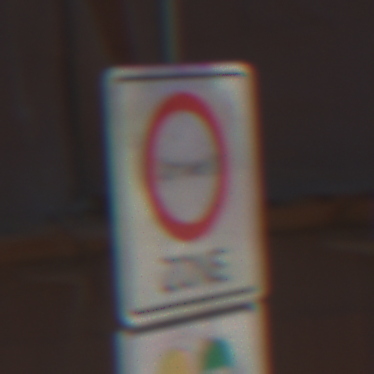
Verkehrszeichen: BeginnUmweltzone
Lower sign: FreistellungVomVerkehrsverbot2
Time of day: MorningAfternoon
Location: Outdoor (Nature)
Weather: Clear
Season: Summer
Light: Natural